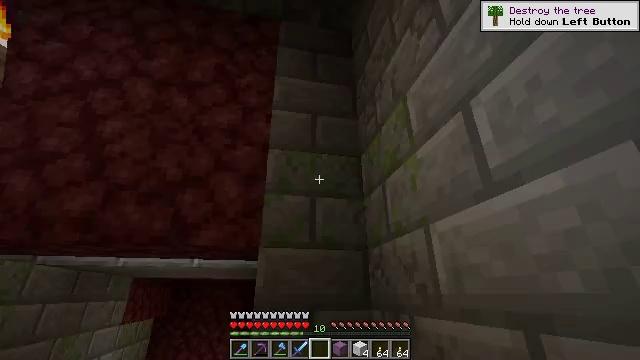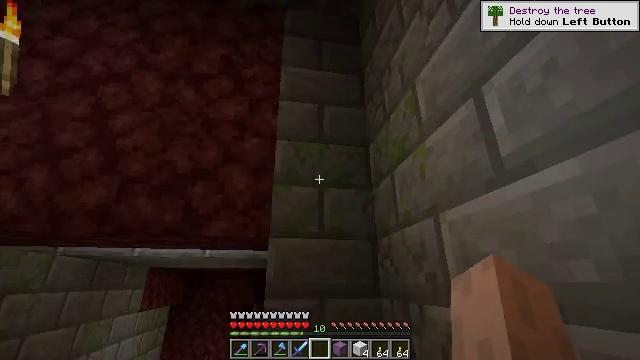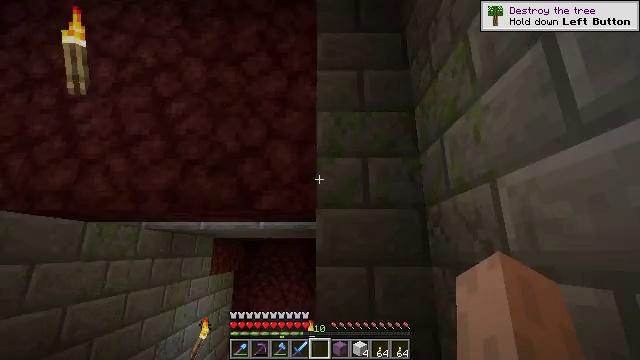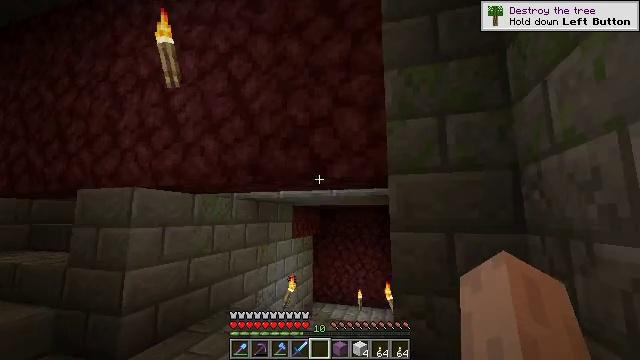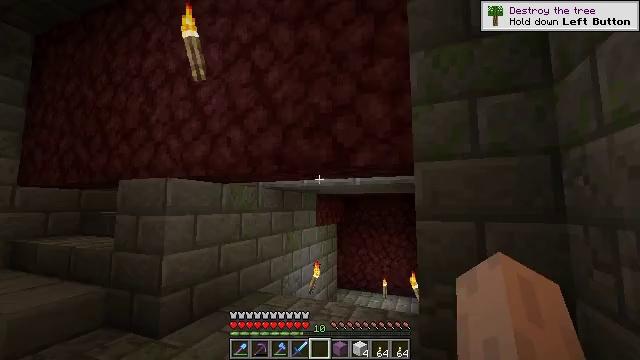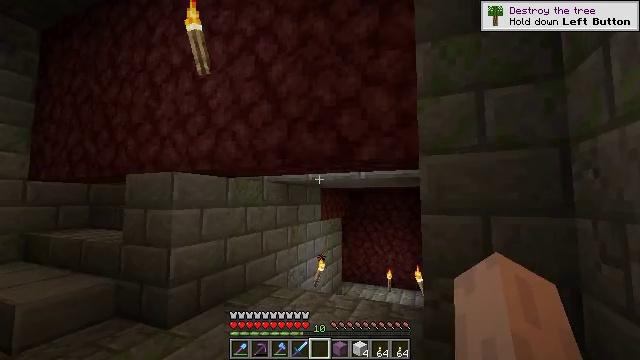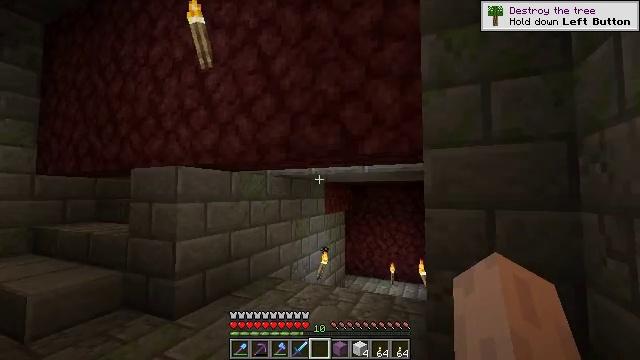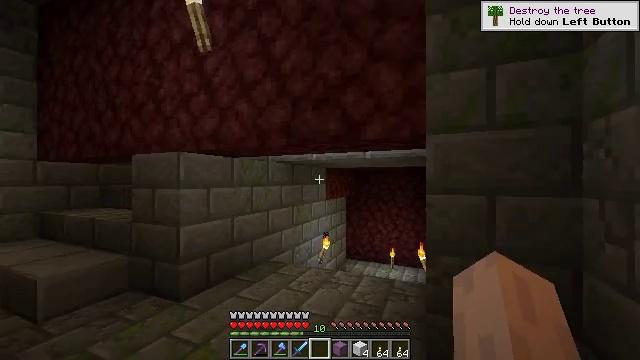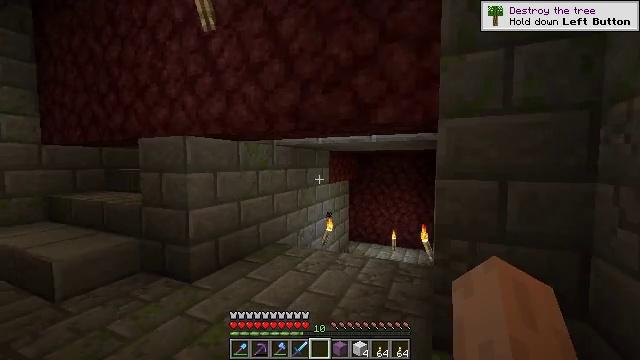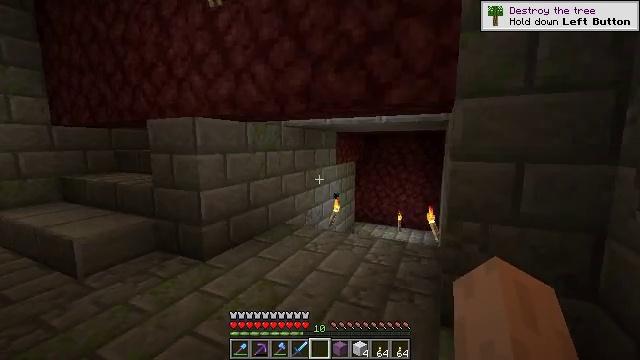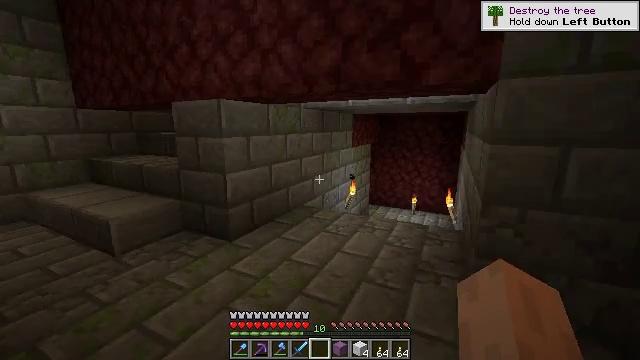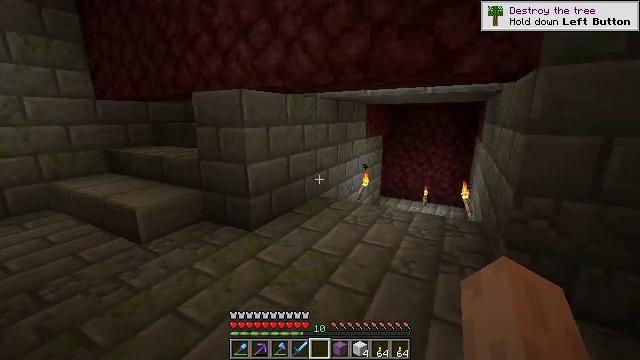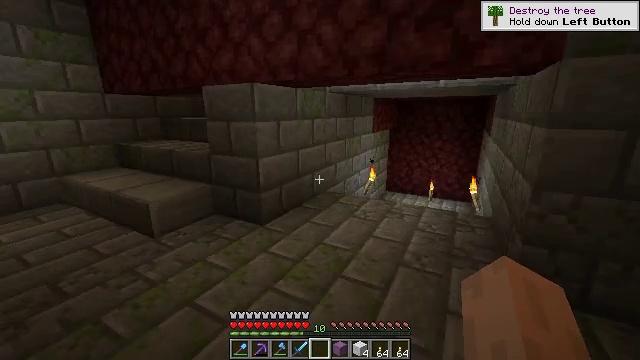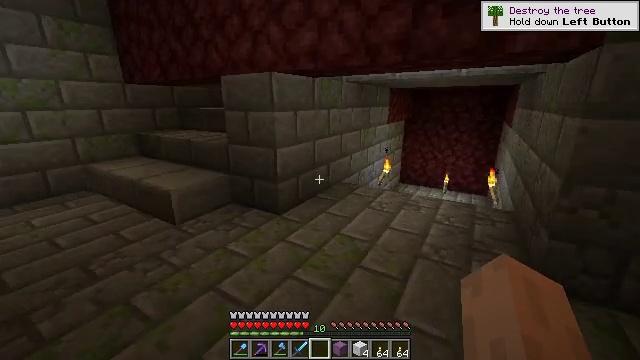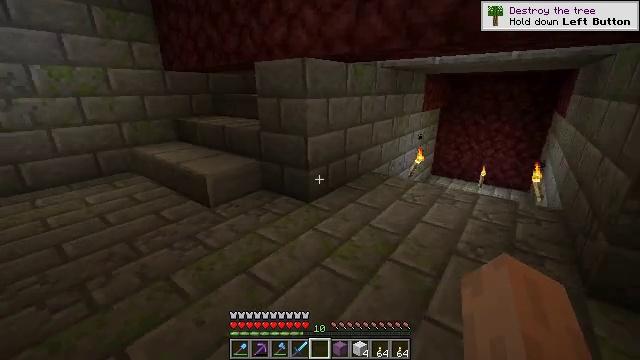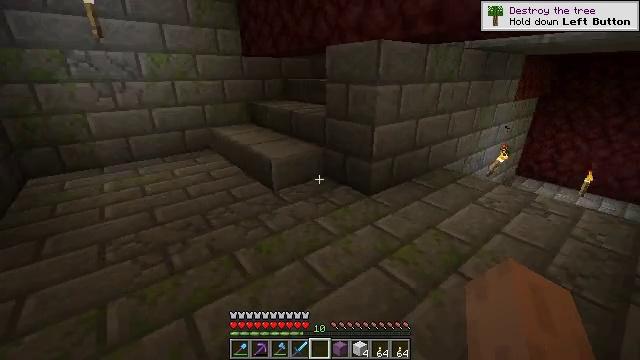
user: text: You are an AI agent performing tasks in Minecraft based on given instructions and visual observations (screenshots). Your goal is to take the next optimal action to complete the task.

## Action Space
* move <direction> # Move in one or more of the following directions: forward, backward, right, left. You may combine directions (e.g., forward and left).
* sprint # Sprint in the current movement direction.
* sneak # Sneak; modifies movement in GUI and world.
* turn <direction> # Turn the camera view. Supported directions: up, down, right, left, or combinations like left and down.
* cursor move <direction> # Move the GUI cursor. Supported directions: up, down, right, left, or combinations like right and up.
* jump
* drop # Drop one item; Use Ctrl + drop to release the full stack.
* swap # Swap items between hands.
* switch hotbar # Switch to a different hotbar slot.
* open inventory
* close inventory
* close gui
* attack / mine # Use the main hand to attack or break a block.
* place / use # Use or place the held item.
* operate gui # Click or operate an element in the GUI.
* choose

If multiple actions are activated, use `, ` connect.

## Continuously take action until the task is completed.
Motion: motion action
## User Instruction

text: Destroy the oak door to retrieve it.
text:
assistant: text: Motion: turn left and down
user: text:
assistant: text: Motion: turn left and down
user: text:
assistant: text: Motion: turn left and down
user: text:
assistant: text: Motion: turn left and down
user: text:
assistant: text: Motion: turn left and down
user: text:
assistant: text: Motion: turn down
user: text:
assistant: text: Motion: turn down
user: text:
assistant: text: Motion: move left, turn down
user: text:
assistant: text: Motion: move left, turn left and down
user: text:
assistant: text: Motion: move left, turn left and down
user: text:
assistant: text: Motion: move left, turn left and down
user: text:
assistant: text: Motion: turn down
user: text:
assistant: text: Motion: turn left and down
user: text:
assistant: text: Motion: move forward, turn left and down
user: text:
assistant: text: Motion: move forward, turn left and down
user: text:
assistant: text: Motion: move forward, turn left and down
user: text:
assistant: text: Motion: move forward, turn left and down
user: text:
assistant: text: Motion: move forward, turn left
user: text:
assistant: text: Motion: move forward, turn left
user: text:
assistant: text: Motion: move forward, turn left
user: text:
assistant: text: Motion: move forward, turn left
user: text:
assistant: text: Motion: move forward, turn left
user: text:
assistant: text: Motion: move forward, turn left
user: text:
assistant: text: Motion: no_op
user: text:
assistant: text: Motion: no_op
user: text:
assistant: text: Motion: no_op
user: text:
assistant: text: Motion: move forward
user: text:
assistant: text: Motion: move forward
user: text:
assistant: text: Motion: move forward
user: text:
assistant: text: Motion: move forward